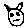
Label: cat